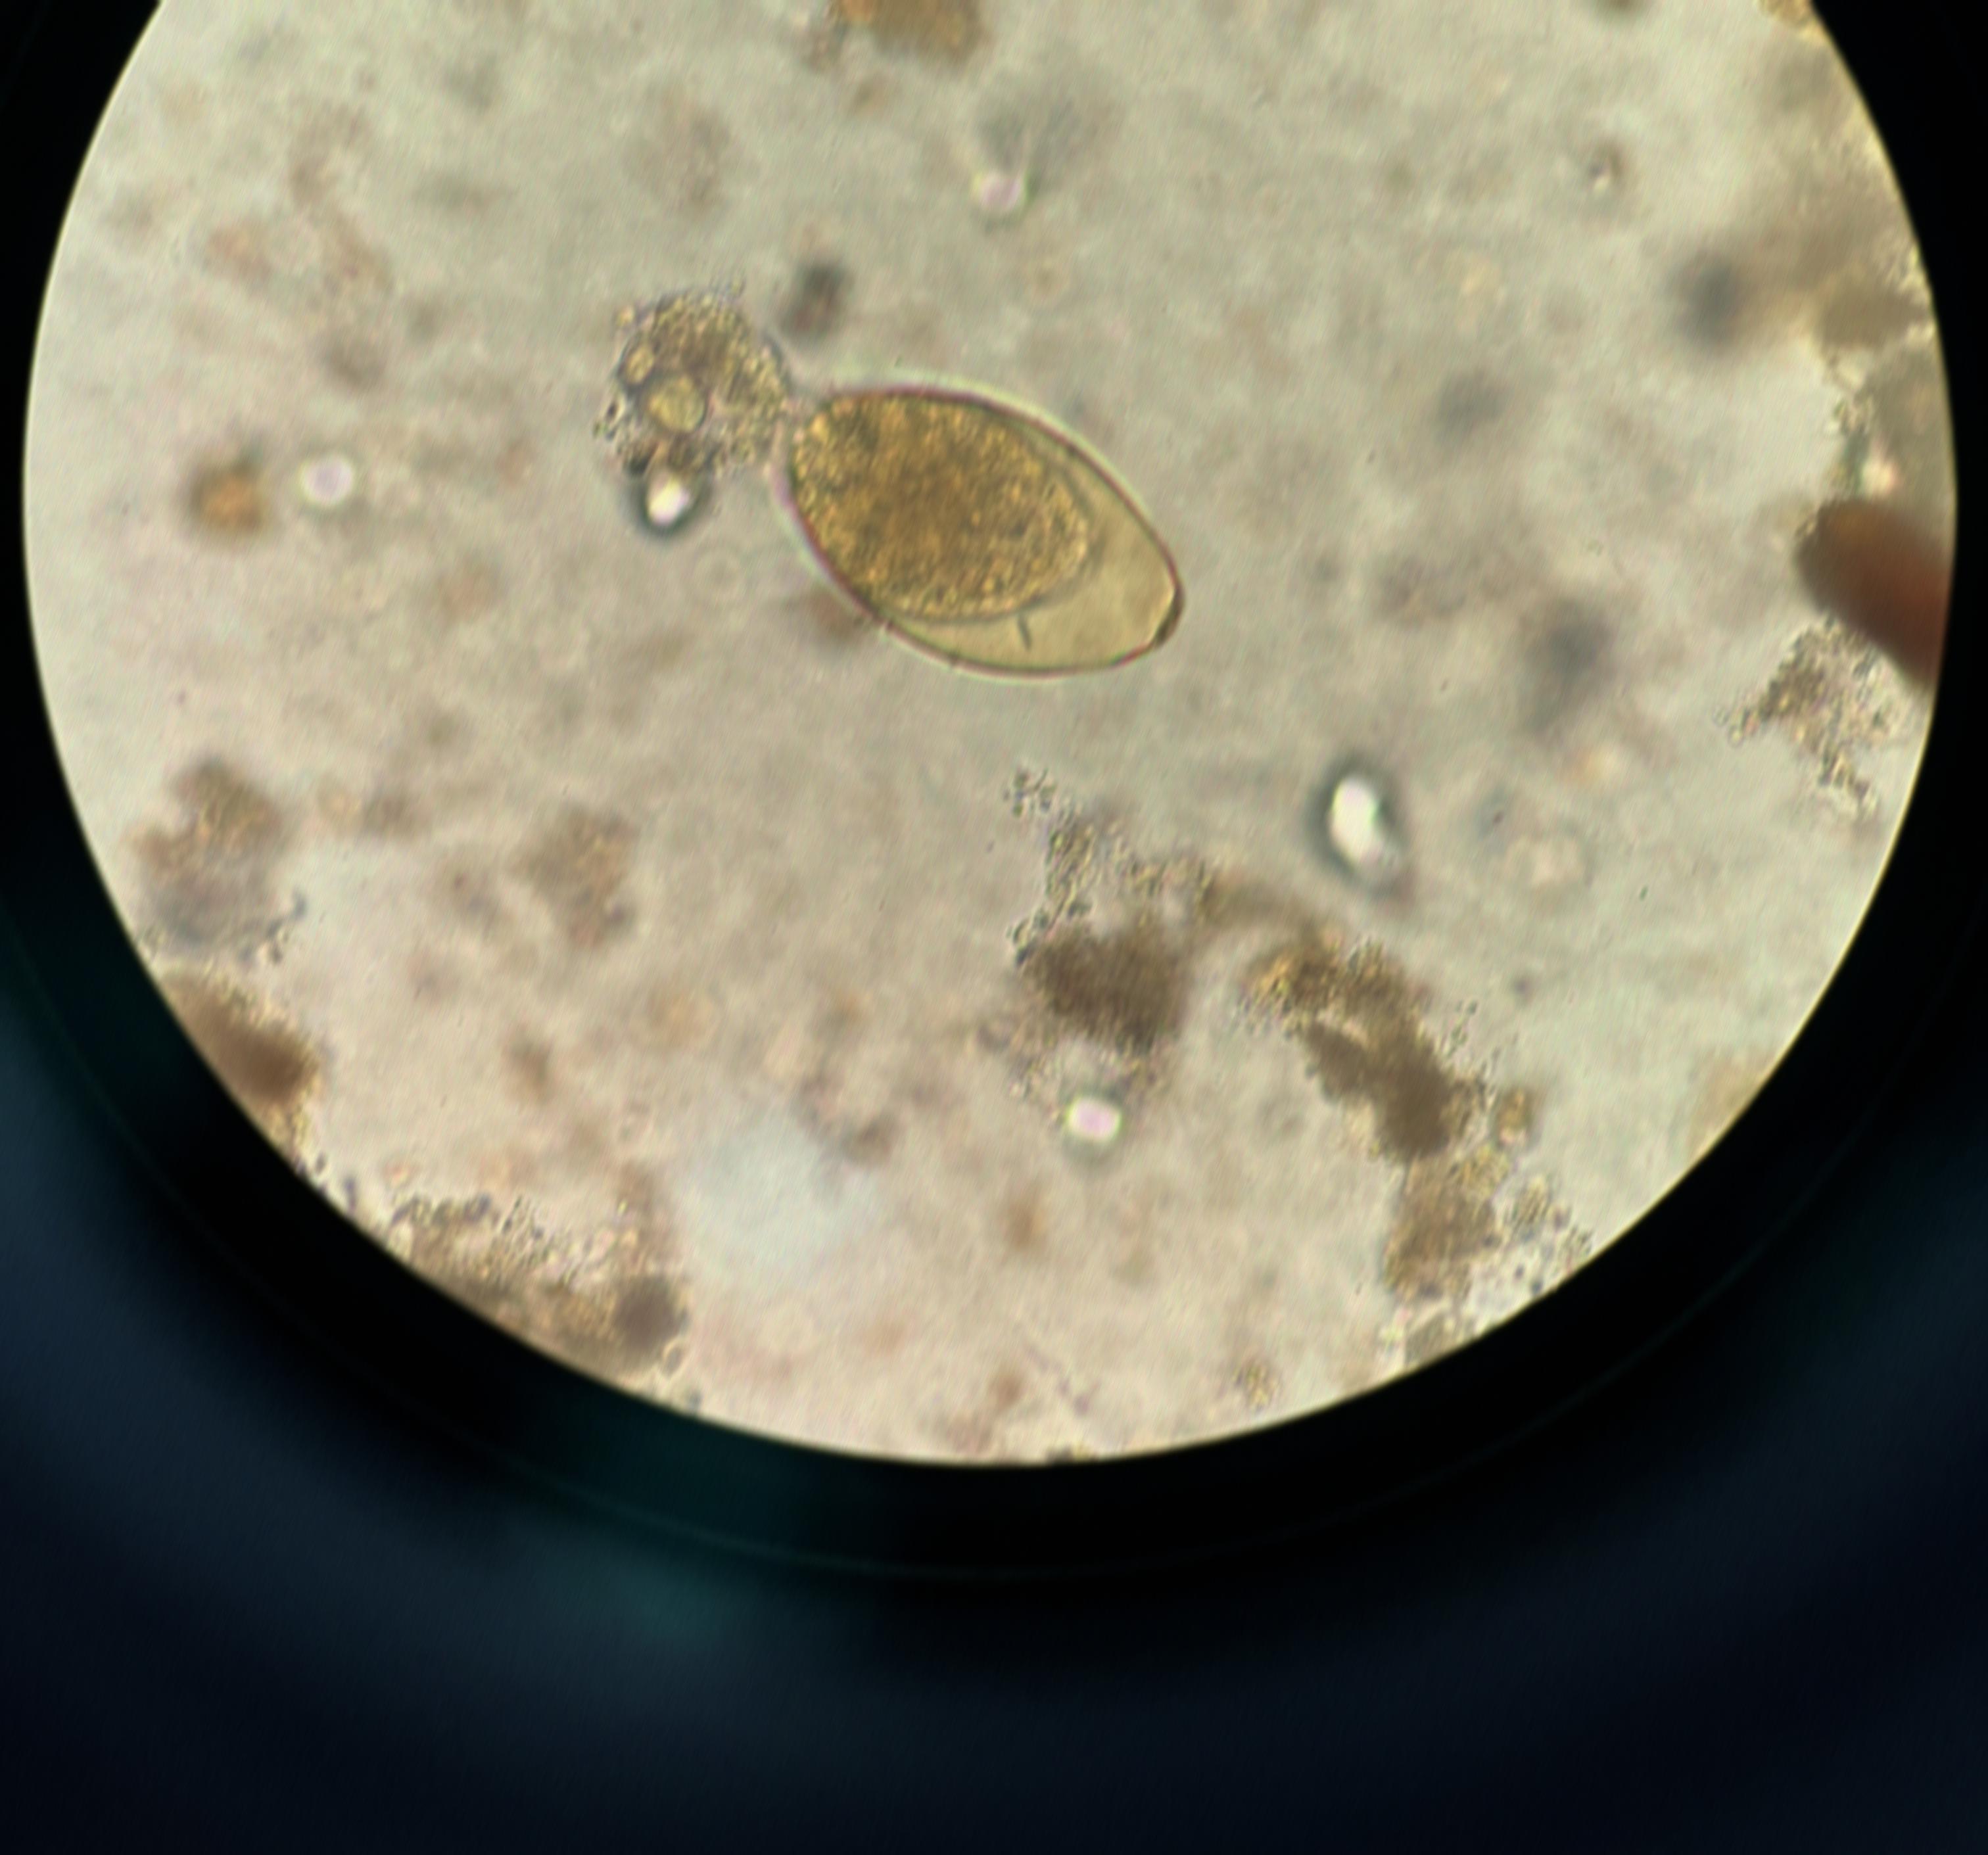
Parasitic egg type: Fasciolopsis buski